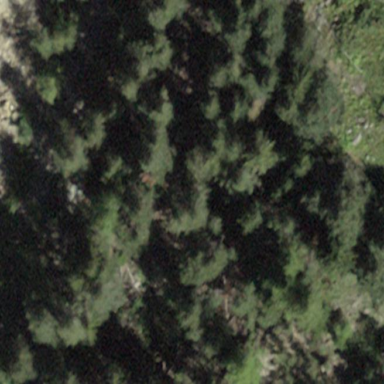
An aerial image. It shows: Forest area with mix of leaf types and cycles.